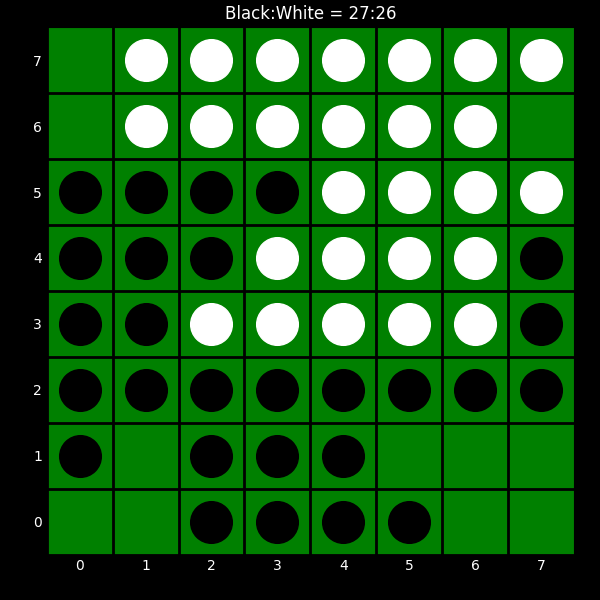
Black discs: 27
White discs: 26